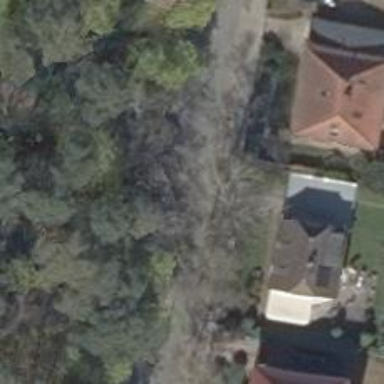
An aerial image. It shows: Residential road.